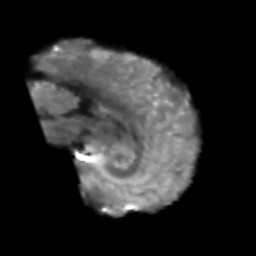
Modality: T2w
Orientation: sagittal
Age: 43
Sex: male
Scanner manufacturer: siemens
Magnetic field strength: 3 T
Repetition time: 6.1 s
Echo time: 0.101 s